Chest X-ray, AP view. Patient: 63 years old, sex M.
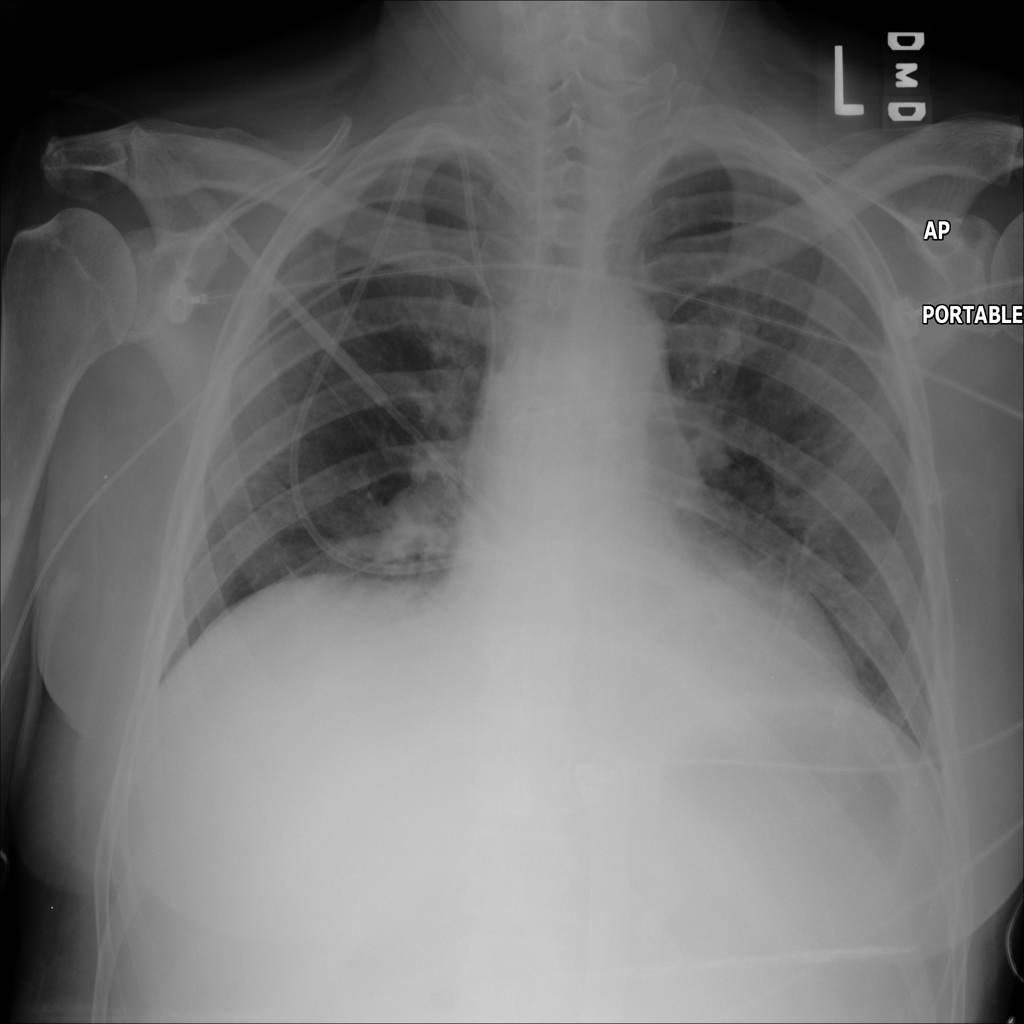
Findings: No Finding